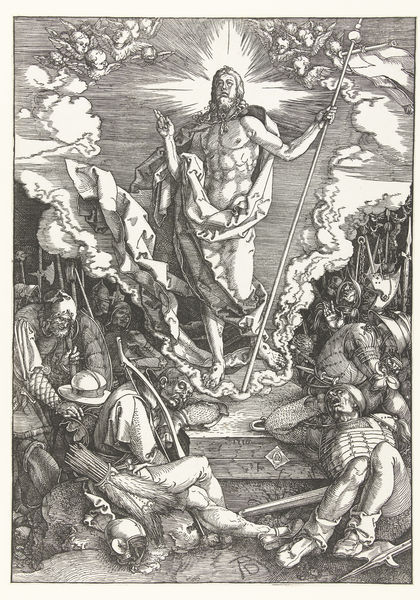
Titel: Opstanding
Künstler: Albrecht Dürer
Standort: Amsterdam
Institution: Rijksmuseum
Schlagwörter: gott, himmel, mann, nackt, umhang, wolken, menschen, hell, licht, männer, schwarz, weiss, tuch, bart, tod, tot, bild, gewand, stock, engel, holzschnitt, schlafen, schlafend, stab, fahne, banner, krieg, lanze, soldaten, muskeln, podest, schild, strahlen, druck, schwarzweiss, radierung, stich, waffen, kreiger, rüstung, schein, heiligenschein, nimbus, christus, jesus, segen, erscheinung, heiliger, dürer, ähren, jünger, heilig, putten, kupferstich, heiland, erzengel, köcher, pfeil, auferstehung, erhöht, helle, strahlenkranz, gabriel, erhöt